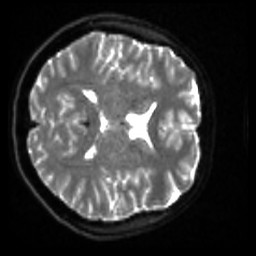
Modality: sbref
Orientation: axial
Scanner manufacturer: siemens
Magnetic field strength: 3 T
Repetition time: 4 s
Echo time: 0.0594 s